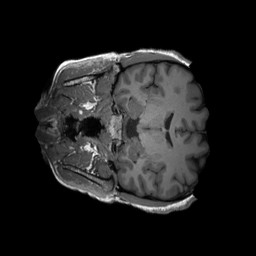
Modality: T1w
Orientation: coronal
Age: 29
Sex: female
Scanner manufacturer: siemens
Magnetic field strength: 3 T
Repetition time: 2.3 s
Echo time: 0.00232 s